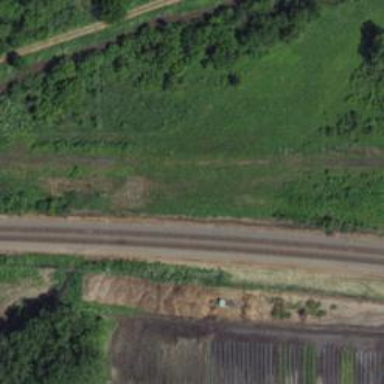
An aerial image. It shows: Railway track.